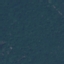
Land use / land cover: Forest